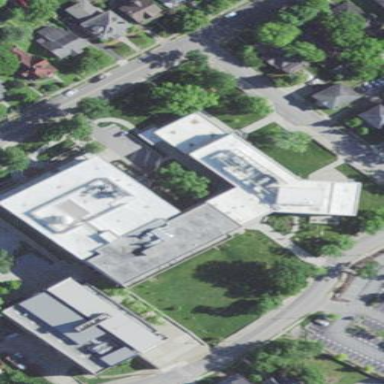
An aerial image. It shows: University building.